Field crop: maize
Growth stage: 2
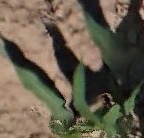
Species: maize